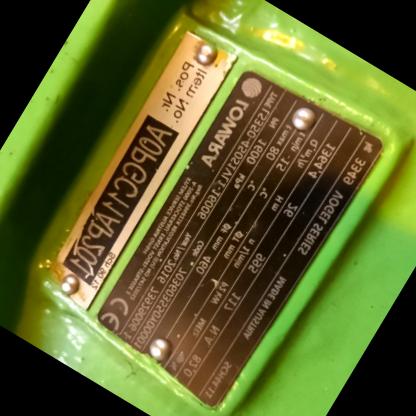
Klasa: tabliczka-znamionowa